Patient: sex F, age 33
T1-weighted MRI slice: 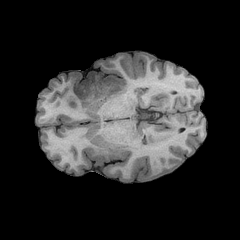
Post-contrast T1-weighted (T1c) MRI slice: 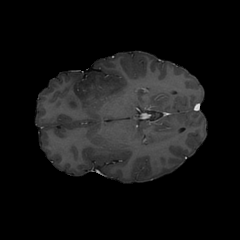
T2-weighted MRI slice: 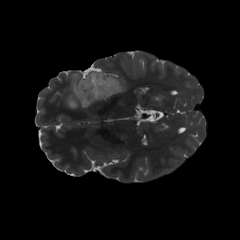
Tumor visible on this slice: yes
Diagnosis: Astrocytoma, IDH-mutant
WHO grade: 2